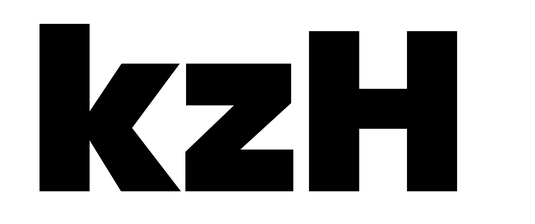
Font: Poppins-Black